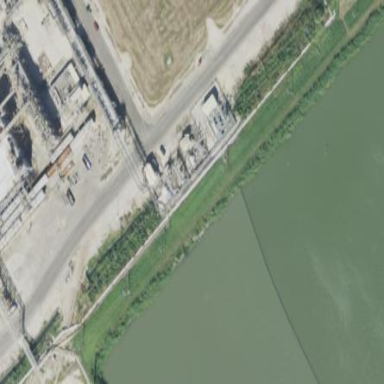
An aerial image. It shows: Industrial substation surrounded by fence.